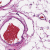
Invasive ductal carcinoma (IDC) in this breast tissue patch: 0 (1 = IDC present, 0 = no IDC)